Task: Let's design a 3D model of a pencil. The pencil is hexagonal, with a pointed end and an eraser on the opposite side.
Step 140:
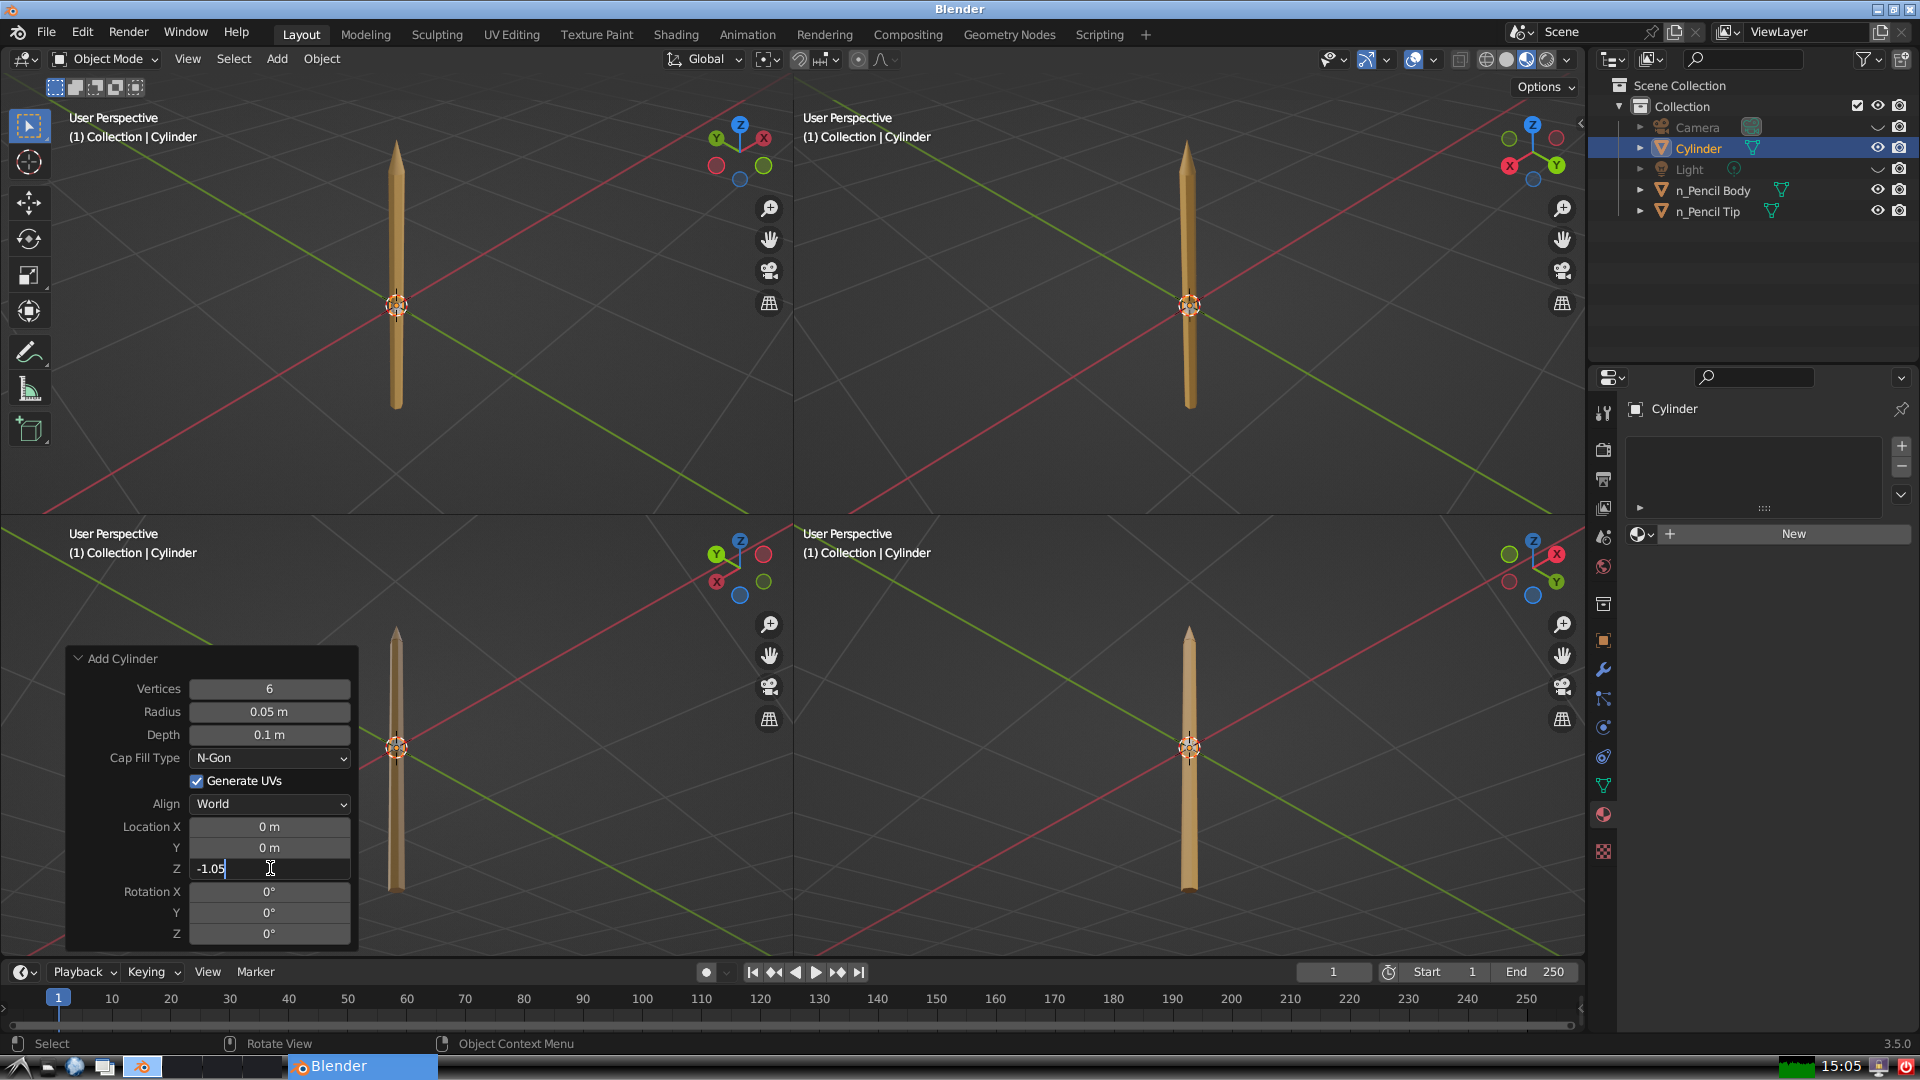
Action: {"key_press": ['Return']}